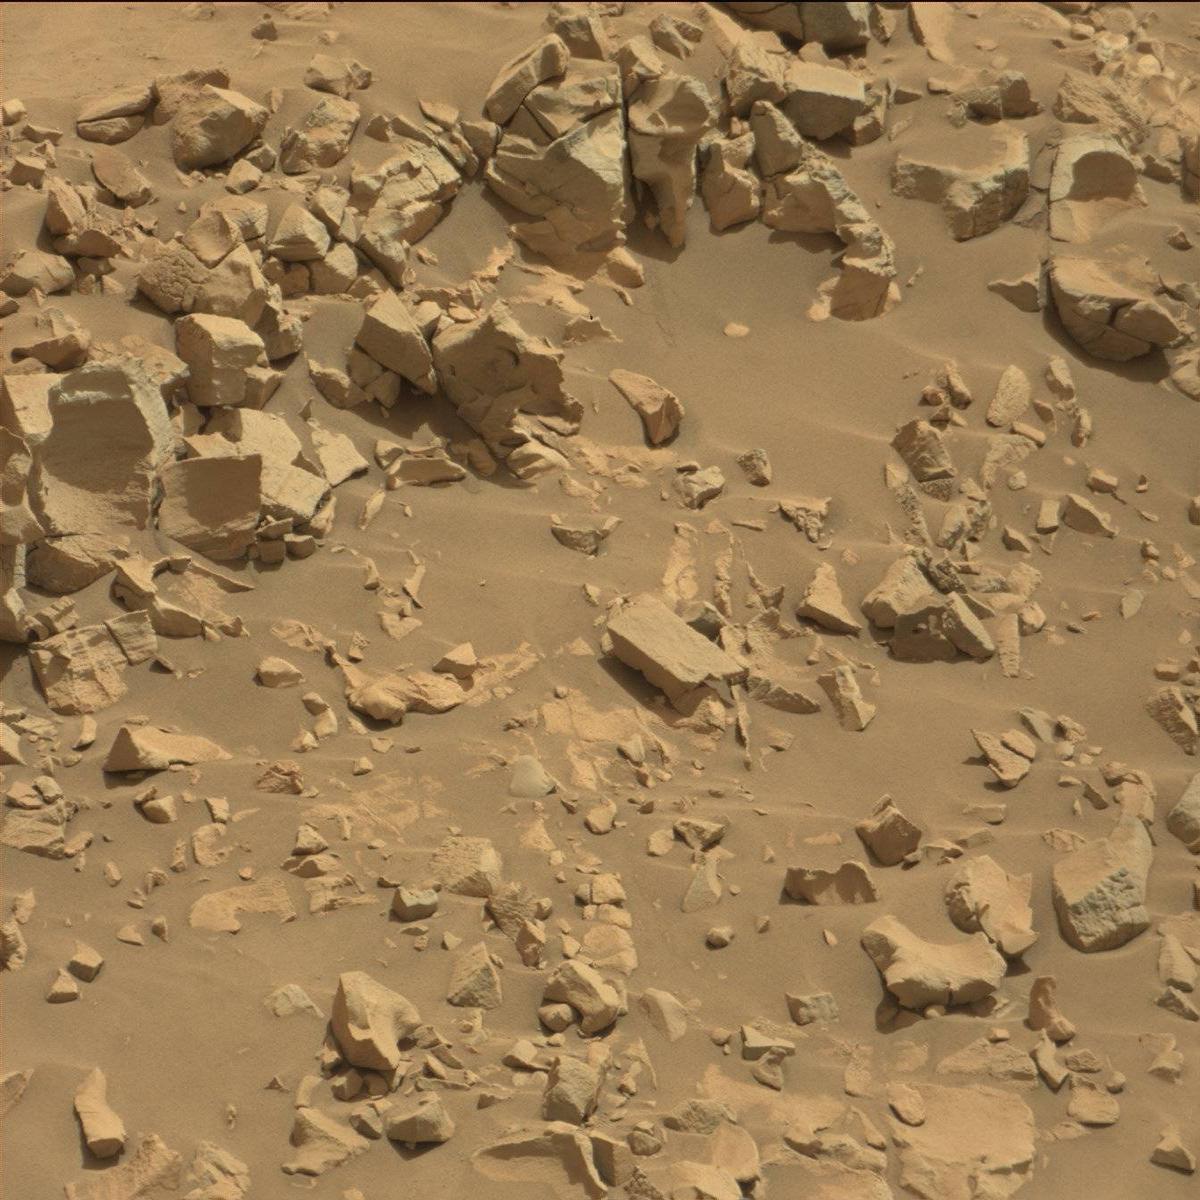
Terrain classes present: Bedrock, Sand / Soil